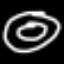
Label: donut